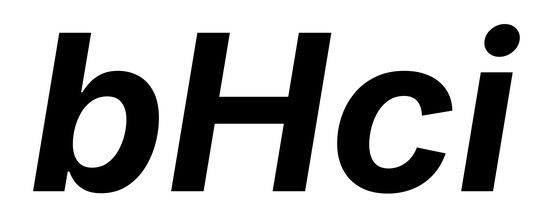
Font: Inter-Italic_Bold_Italic